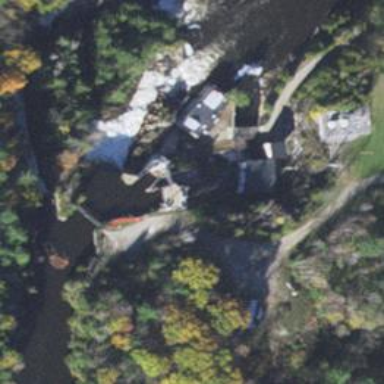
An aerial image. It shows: Dam across waterway.